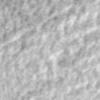
Label: no_change